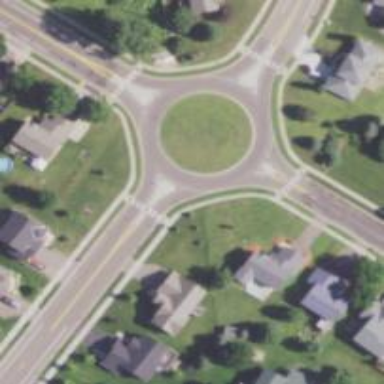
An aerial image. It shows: Tertiary road with asphalt surface leading to roundabout.